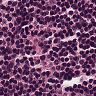
Metastatic tissue present: no